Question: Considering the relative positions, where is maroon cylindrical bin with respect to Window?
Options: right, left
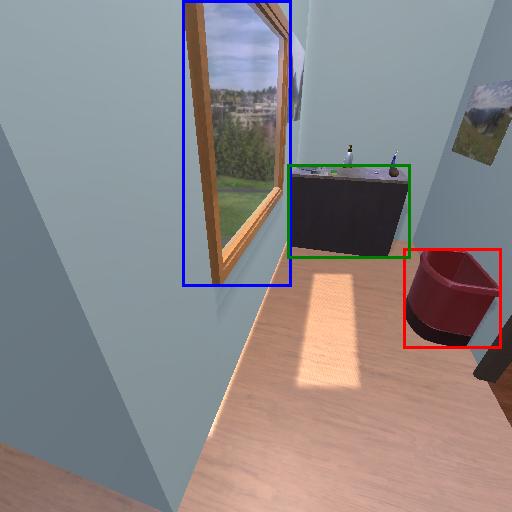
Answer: right